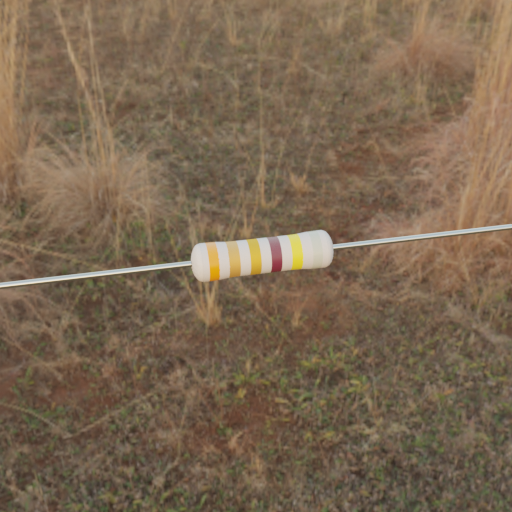
Resistor colour bands (in order): orange, gold, gold, brown, yellow, silver